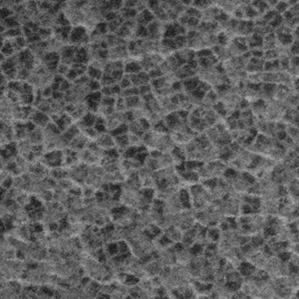
Label: frost